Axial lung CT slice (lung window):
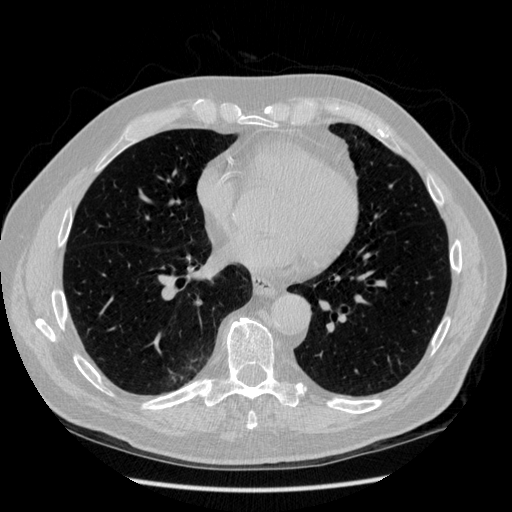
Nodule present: no